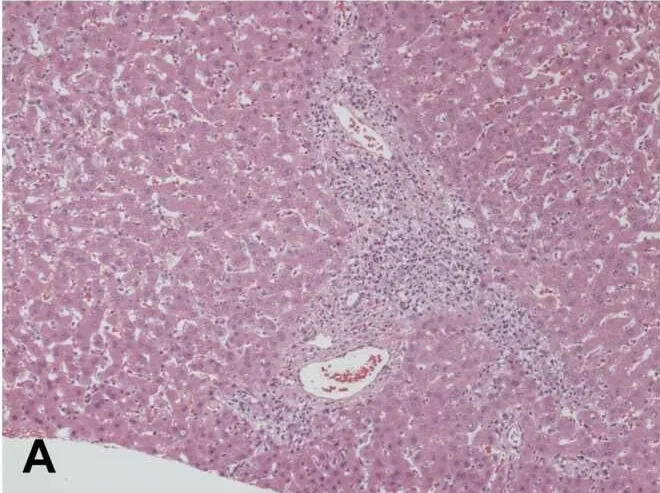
Liver histology showing. Inflammatory infiltration of portal tract (H&E, x100).
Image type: pathology (h&e)